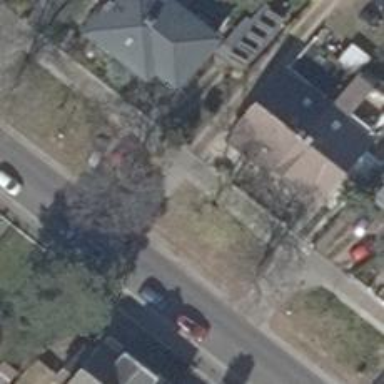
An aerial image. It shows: Beautiful avenue lined with deciduous broadleaved trees.